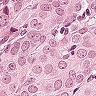
Metastatic tissue present: yes